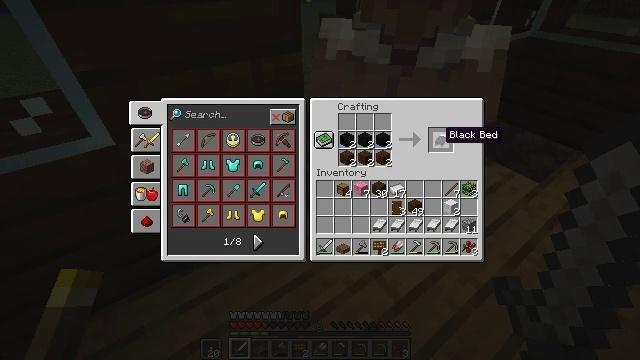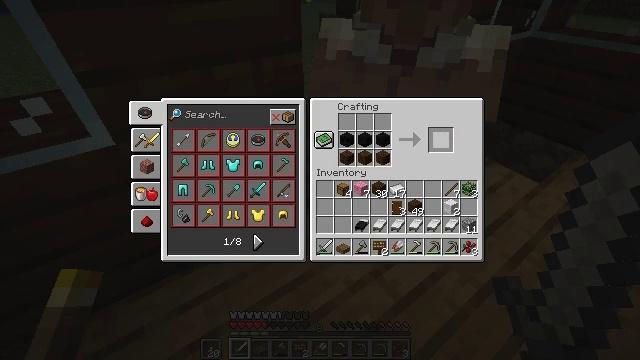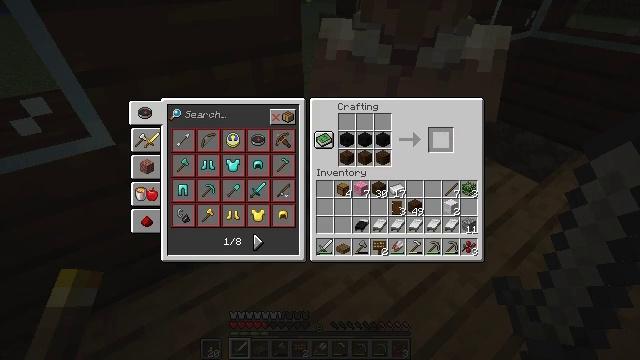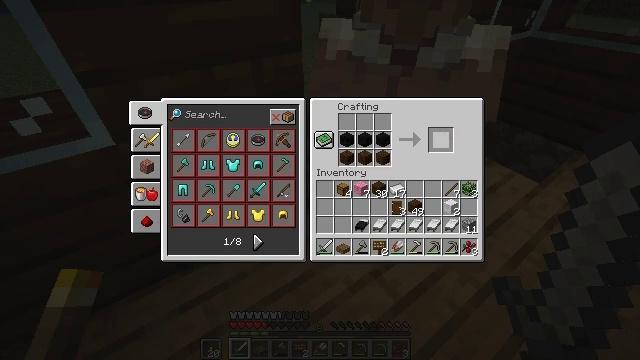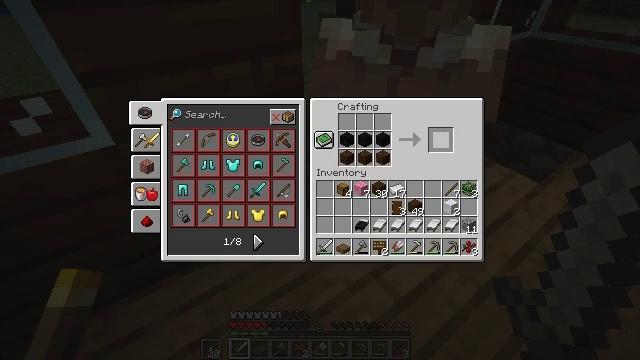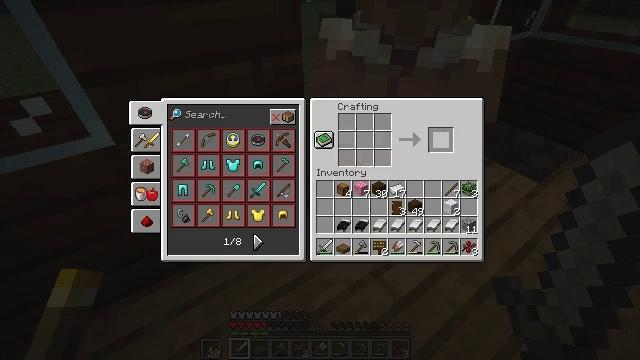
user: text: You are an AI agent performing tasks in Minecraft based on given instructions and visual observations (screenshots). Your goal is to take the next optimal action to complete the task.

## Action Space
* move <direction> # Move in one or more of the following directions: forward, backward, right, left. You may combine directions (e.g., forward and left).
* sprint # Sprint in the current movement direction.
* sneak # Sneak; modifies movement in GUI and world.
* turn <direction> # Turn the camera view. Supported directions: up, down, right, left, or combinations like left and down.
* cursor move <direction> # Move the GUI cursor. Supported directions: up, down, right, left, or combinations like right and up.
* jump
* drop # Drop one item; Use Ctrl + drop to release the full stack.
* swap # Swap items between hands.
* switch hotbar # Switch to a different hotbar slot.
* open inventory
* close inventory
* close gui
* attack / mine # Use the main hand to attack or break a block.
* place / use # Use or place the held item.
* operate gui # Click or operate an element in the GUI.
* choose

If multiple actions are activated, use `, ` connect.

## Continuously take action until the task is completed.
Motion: motion action
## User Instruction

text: Use crafting table to make a black bed.
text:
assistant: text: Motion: sneak, operate gui
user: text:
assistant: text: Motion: sneak, operate gui
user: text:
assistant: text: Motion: sneak, operate gui
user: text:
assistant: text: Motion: sneak
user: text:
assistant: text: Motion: sneak
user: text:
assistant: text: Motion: sneak